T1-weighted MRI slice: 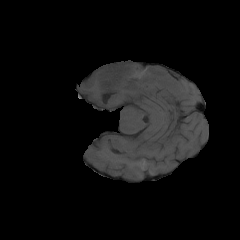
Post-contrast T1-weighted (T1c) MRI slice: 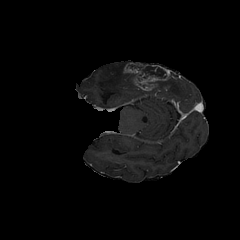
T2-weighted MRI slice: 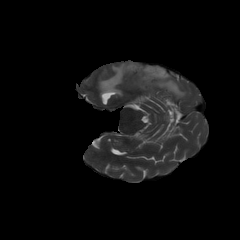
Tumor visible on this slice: yes